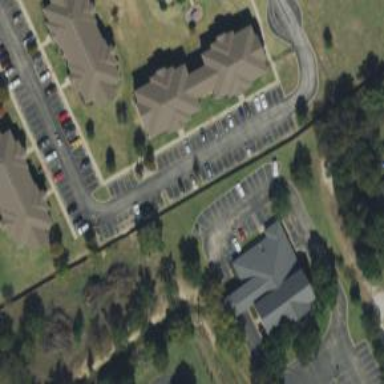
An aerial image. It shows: Parking space is available.